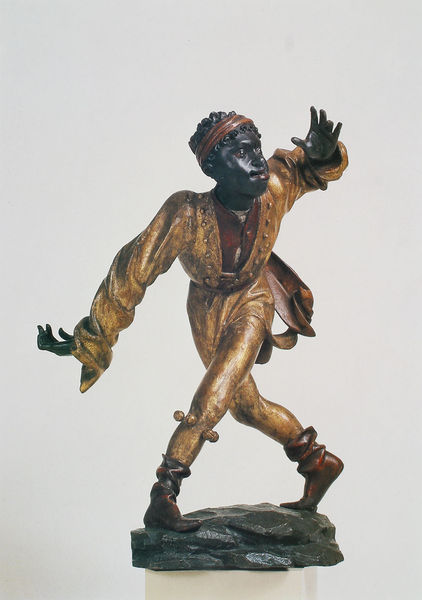
Titel: Mohr
Künstler: Erasmus Grasser
Institution: München, Stadtmuseum
Schlagwörter: mann, braun, schwarz, rot, tanz, anzug, arme, augen, sockel, stein, stirnband, ärmel, hände, figur, gold, kostüm, tanzen, lippen, locken, skulptur, statue, schuhe, fels, klein, haarband, neger, narr, kreuz, orient, orientalisch, münchen, gestik, stiefel, afrikaner, schwarzer, mohr, tänzer, morgenland, erasmus, grasser, moriskentänzer